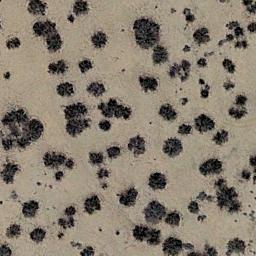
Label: chaparral